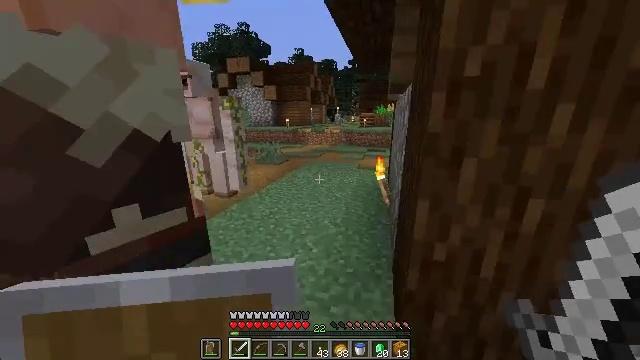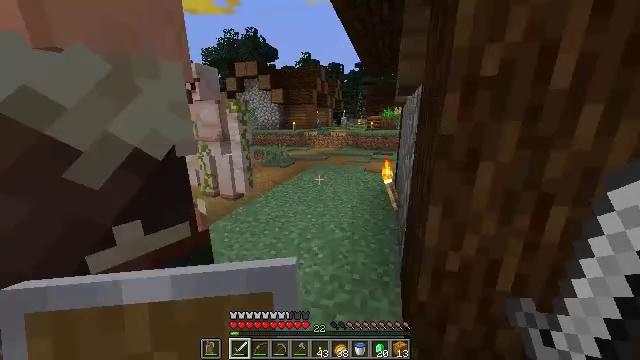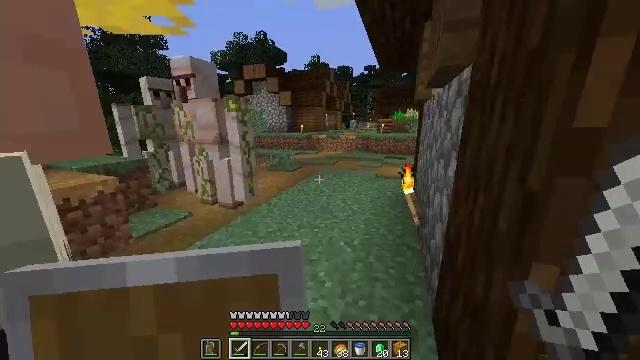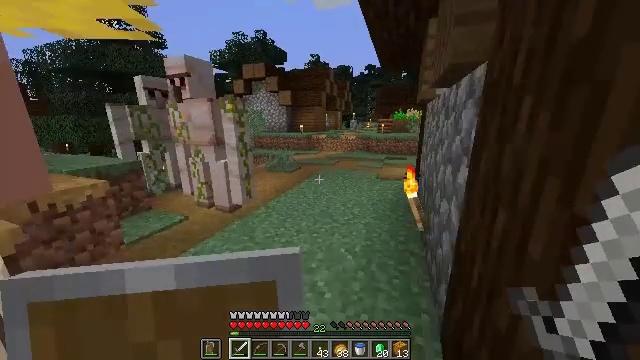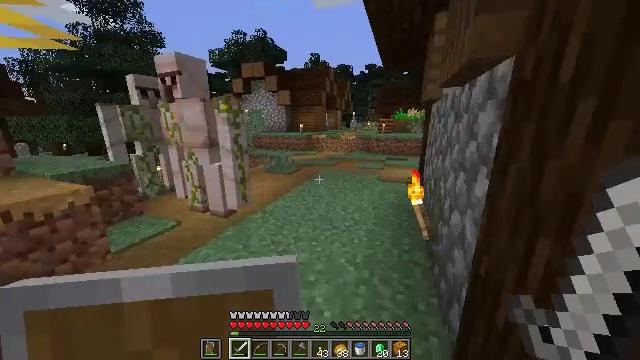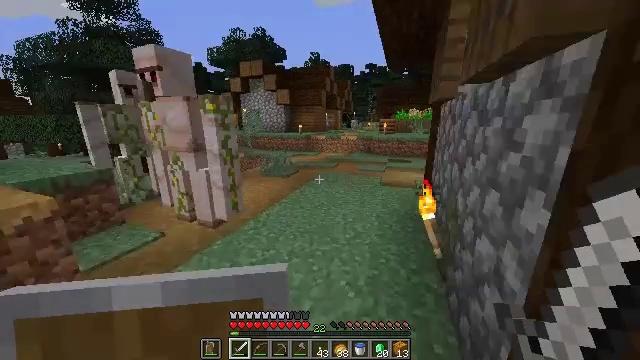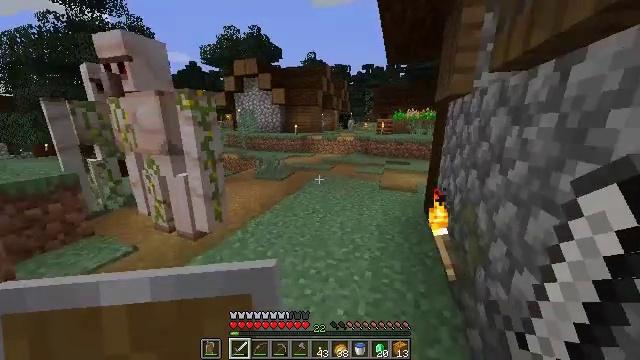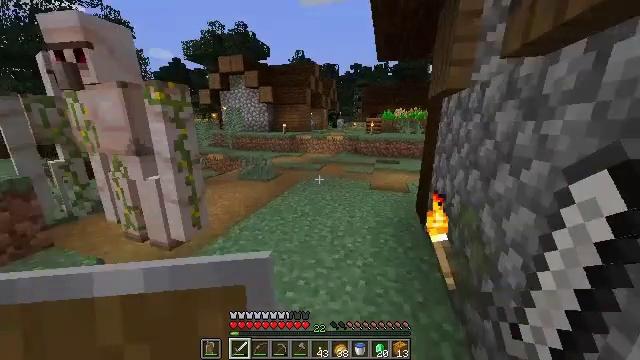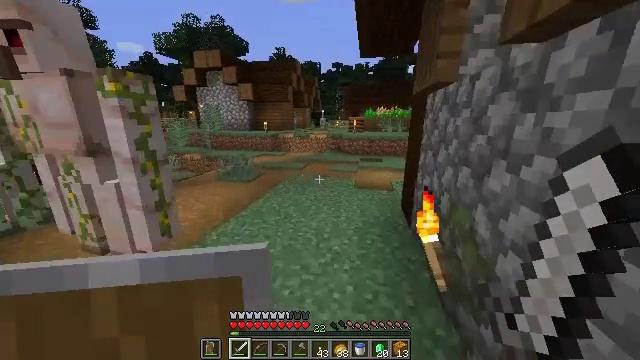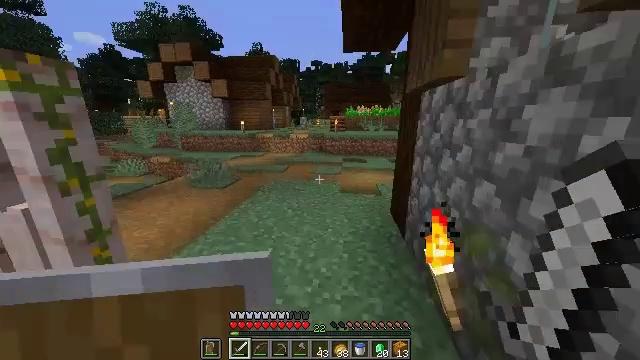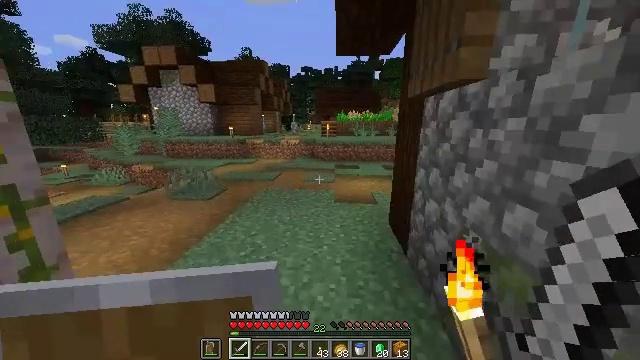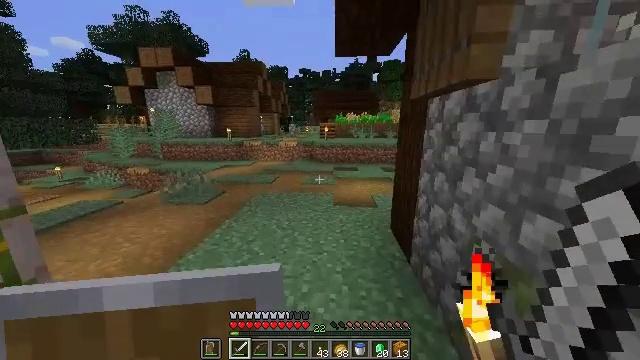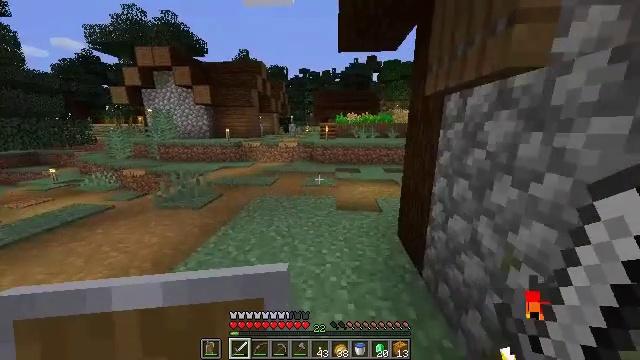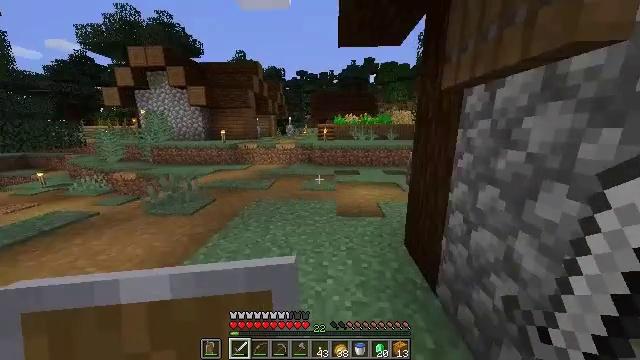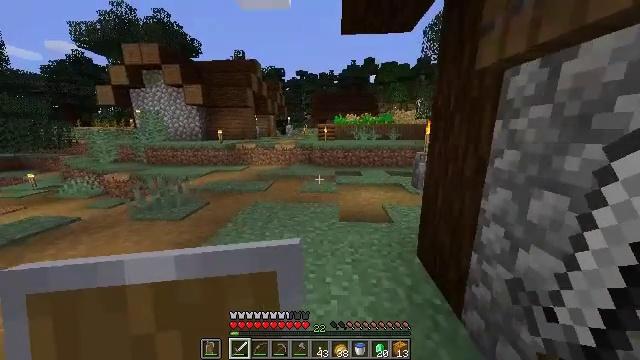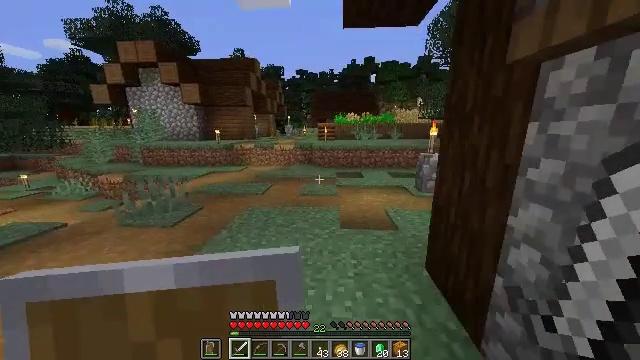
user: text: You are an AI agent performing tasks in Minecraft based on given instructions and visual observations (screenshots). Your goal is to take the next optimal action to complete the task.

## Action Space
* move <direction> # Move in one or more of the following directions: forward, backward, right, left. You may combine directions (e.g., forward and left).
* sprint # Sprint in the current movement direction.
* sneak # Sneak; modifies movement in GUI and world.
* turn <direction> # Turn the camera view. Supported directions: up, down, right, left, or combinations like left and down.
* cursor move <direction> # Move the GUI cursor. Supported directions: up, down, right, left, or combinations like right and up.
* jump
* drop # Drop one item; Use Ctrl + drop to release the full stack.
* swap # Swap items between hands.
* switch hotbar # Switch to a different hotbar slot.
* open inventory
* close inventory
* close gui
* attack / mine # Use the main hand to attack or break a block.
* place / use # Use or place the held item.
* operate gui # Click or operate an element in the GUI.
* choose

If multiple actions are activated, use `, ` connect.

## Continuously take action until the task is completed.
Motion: motion action
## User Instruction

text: Collect wheat crops.
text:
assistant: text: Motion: move forward, turn left
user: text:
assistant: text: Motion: move forward, turn left
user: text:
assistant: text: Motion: move forward
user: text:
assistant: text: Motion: move forward
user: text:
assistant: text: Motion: move forward
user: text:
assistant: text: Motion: move forward
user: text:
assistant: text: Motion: move forward, turn right
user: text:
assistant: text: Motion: move forward, turn right
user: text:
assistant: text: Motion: move forward, turn right
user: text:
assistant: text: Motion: move forward, turn right and up
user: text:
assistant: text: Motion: move forward
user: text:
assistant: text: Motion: move forward
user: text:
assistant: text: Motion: move forward
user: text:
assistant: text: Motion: move forward
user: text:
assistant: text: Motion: move forward
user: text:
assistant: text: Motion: move forward, turn right
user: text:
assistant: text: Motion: move forward, turn right and up
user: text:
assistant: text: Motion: move forward, turn right, open inventory
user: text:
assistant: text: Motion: cursor move right, open inventory
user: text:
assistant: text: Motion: cursor move right and down
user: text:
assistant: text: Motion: sneak, cursor move right and down
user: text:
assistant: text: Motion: sneak, cursor move down
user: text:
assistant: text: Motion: sneak, cursor move right
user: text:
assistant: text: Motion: sneak
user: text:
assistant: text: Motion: sneak
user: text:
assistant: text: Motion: sneak, operate gui
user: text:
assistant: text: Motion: sneak, cursor move left, operate gui
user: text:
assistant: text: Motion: sneak
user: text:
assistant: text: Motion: sneak
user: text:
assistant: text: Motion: sneak, operate gui